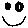
Label: smiley face